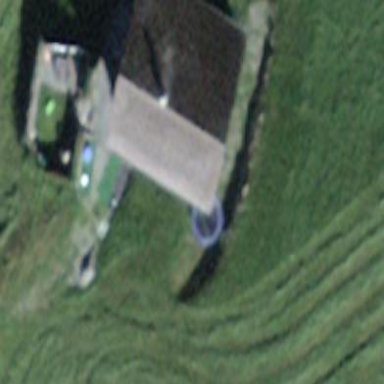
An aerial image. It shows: Farm building.